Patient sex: M
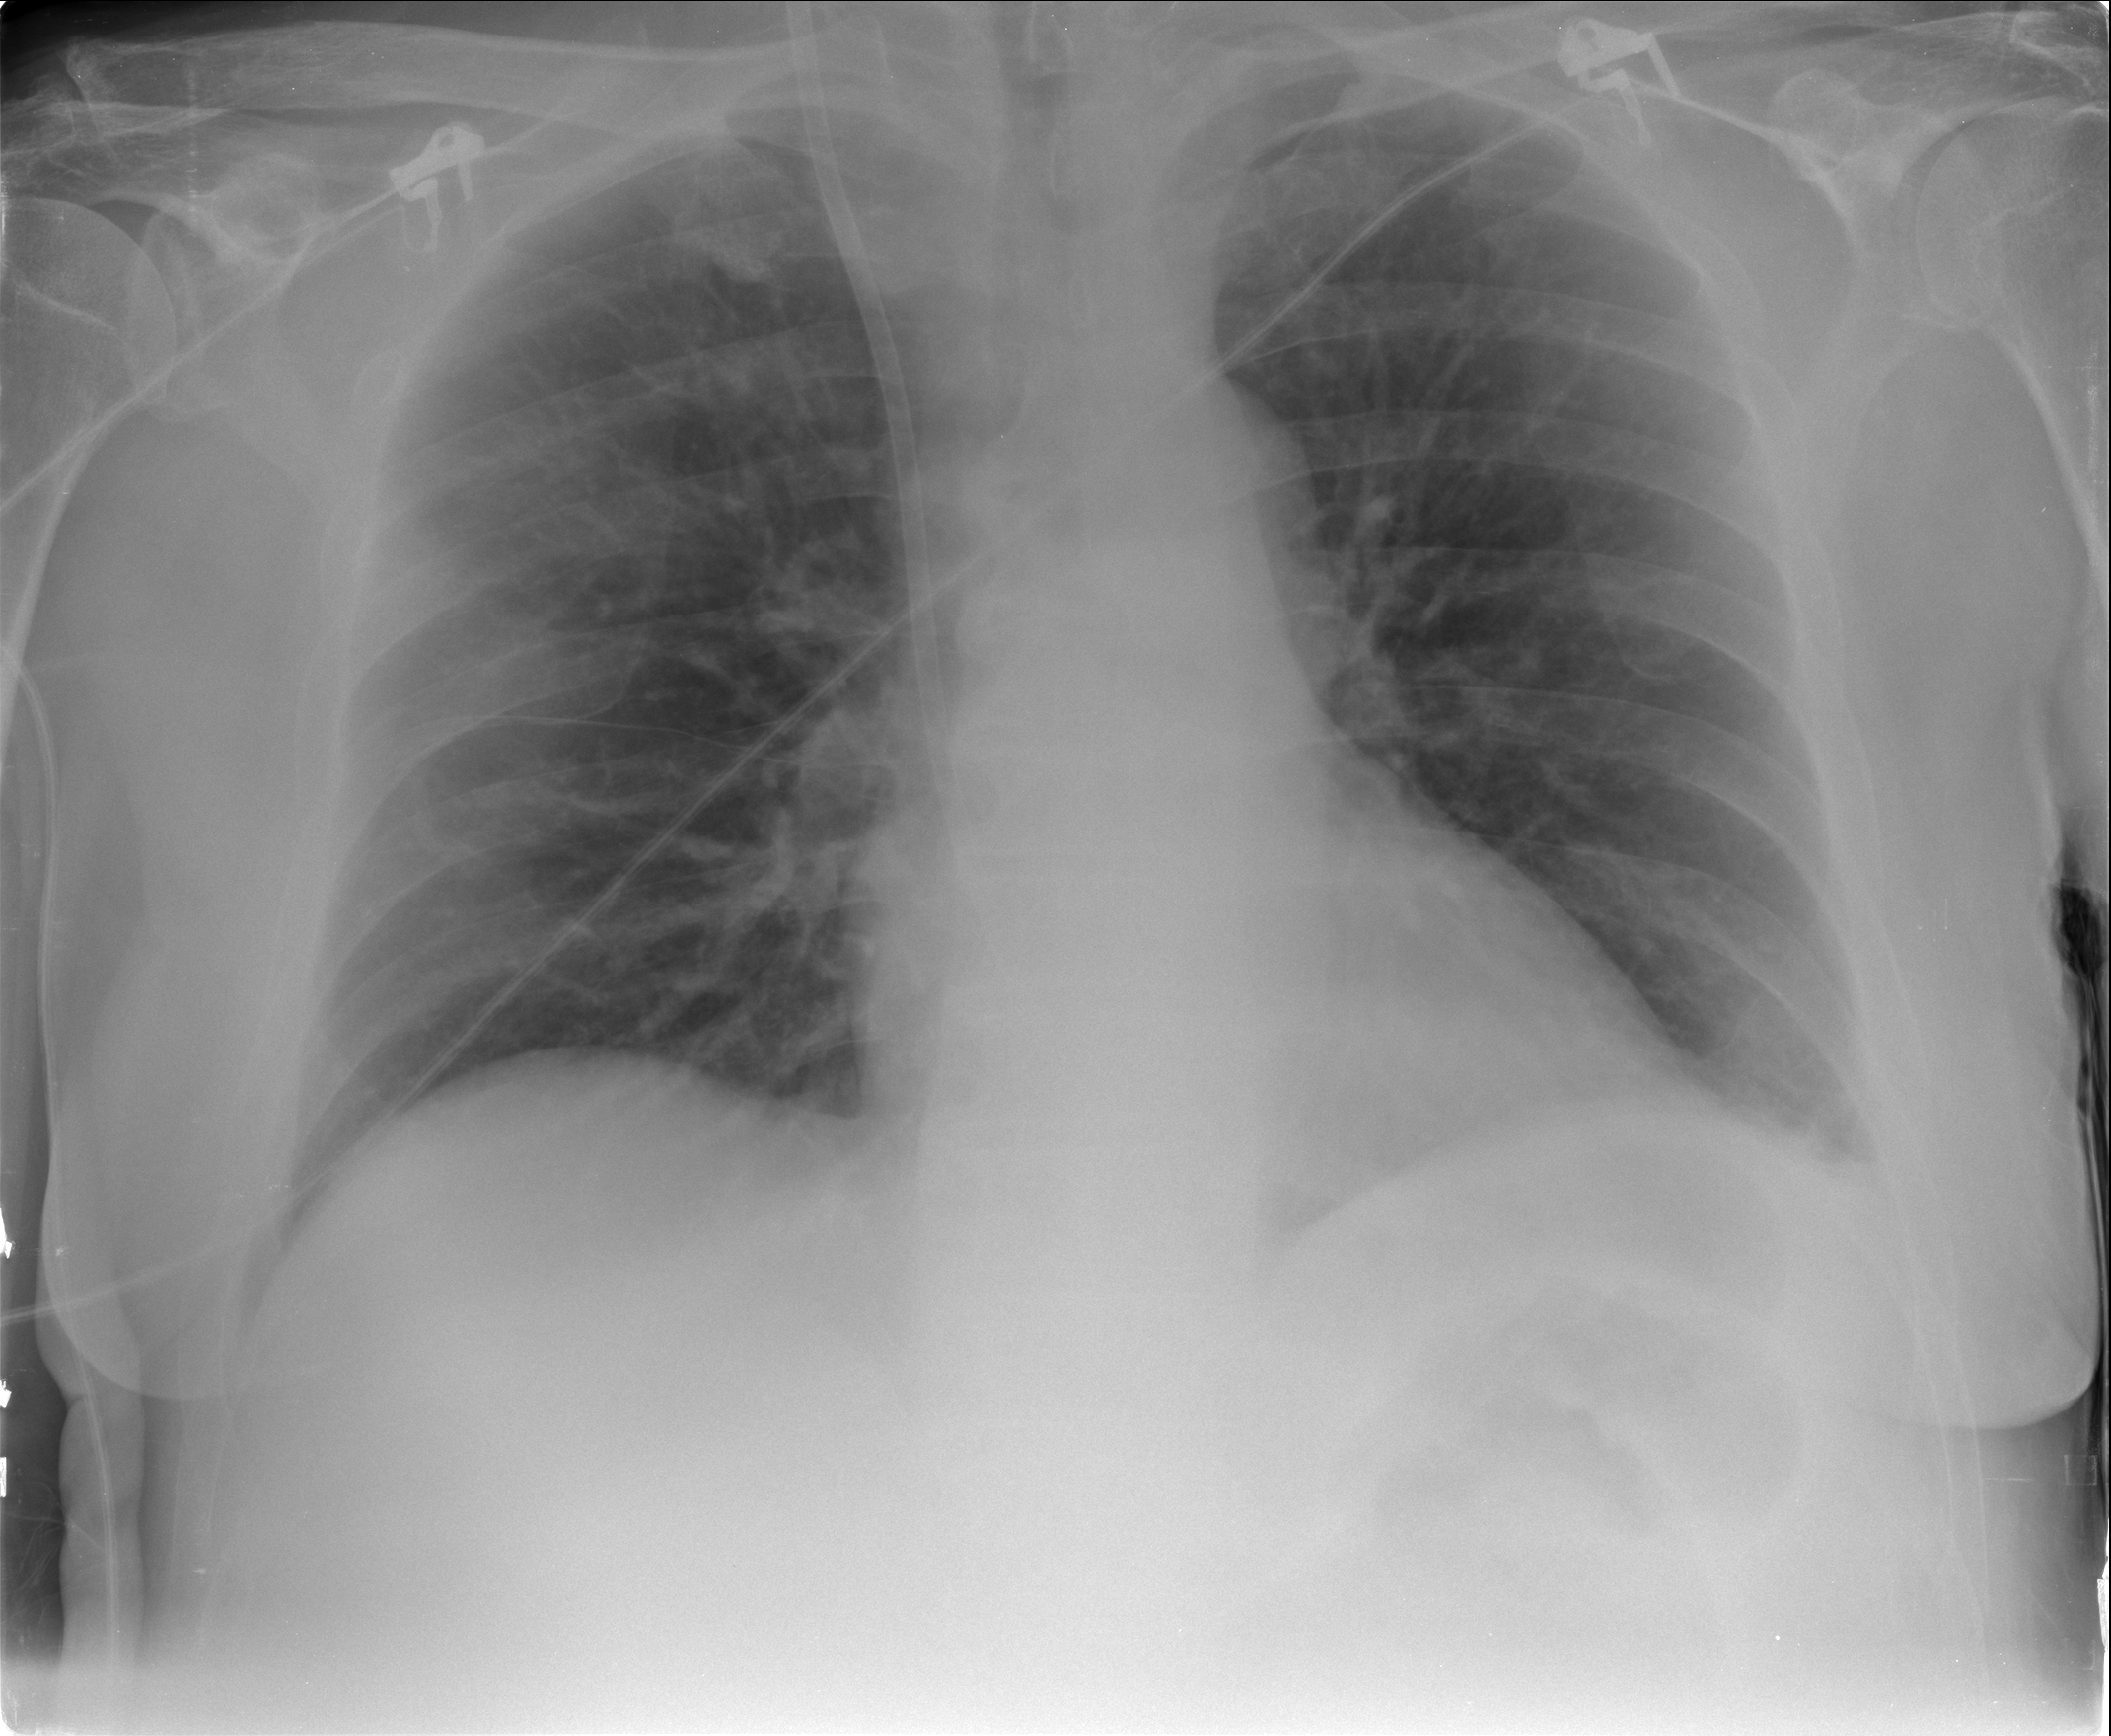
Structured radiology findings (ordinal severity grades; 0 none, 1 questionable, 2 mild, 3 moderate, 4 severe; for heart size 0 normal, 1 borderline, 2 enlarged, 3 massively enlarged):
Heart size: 0
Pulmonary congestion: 1
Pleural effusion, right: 0
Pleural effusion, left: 1
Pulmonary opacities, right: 1
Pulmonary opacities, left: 1
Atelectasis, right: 0
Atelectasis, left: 2